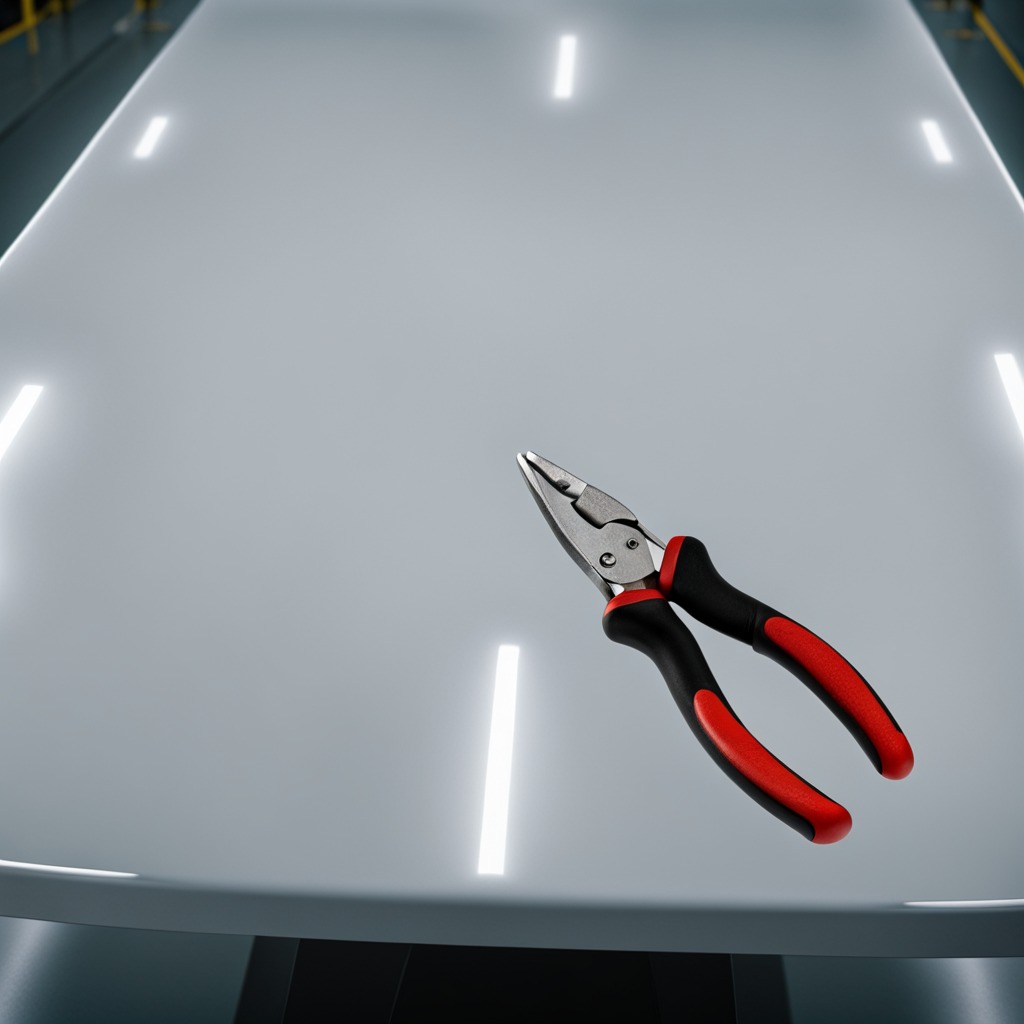
A plier is lying on a high-gloss table in a ship maintenance bay.